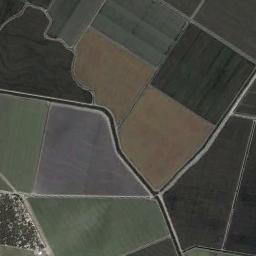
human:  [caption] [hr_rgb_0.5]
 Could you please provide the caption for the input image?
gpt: Several rectangular farmlands of different colors and sizes are arranged in neat rows and some channels go through the farmlands .

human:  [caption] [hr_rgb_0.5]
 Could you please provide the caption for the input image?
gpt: Rectangle farmland of varying sizes mixed with dark green, light green, Purple and tan .

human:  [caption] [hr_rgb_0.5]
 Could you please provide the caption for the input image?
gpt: There are rectangular farmlands of varying sizes .

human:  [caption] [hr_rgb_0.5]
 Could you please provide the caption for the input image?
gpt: There are some green and bare rectangular farmland .

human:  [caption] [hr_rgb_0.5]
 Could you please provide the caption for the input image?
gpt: There are some green rectangular farmlands and two yellow ones .